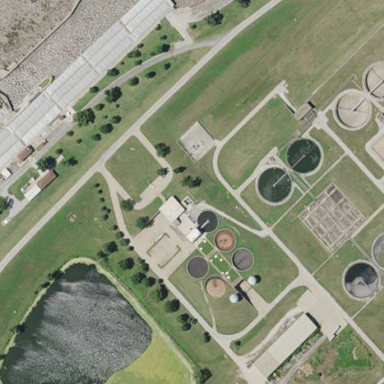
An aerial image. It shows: Man-made water works facility.